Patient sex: F
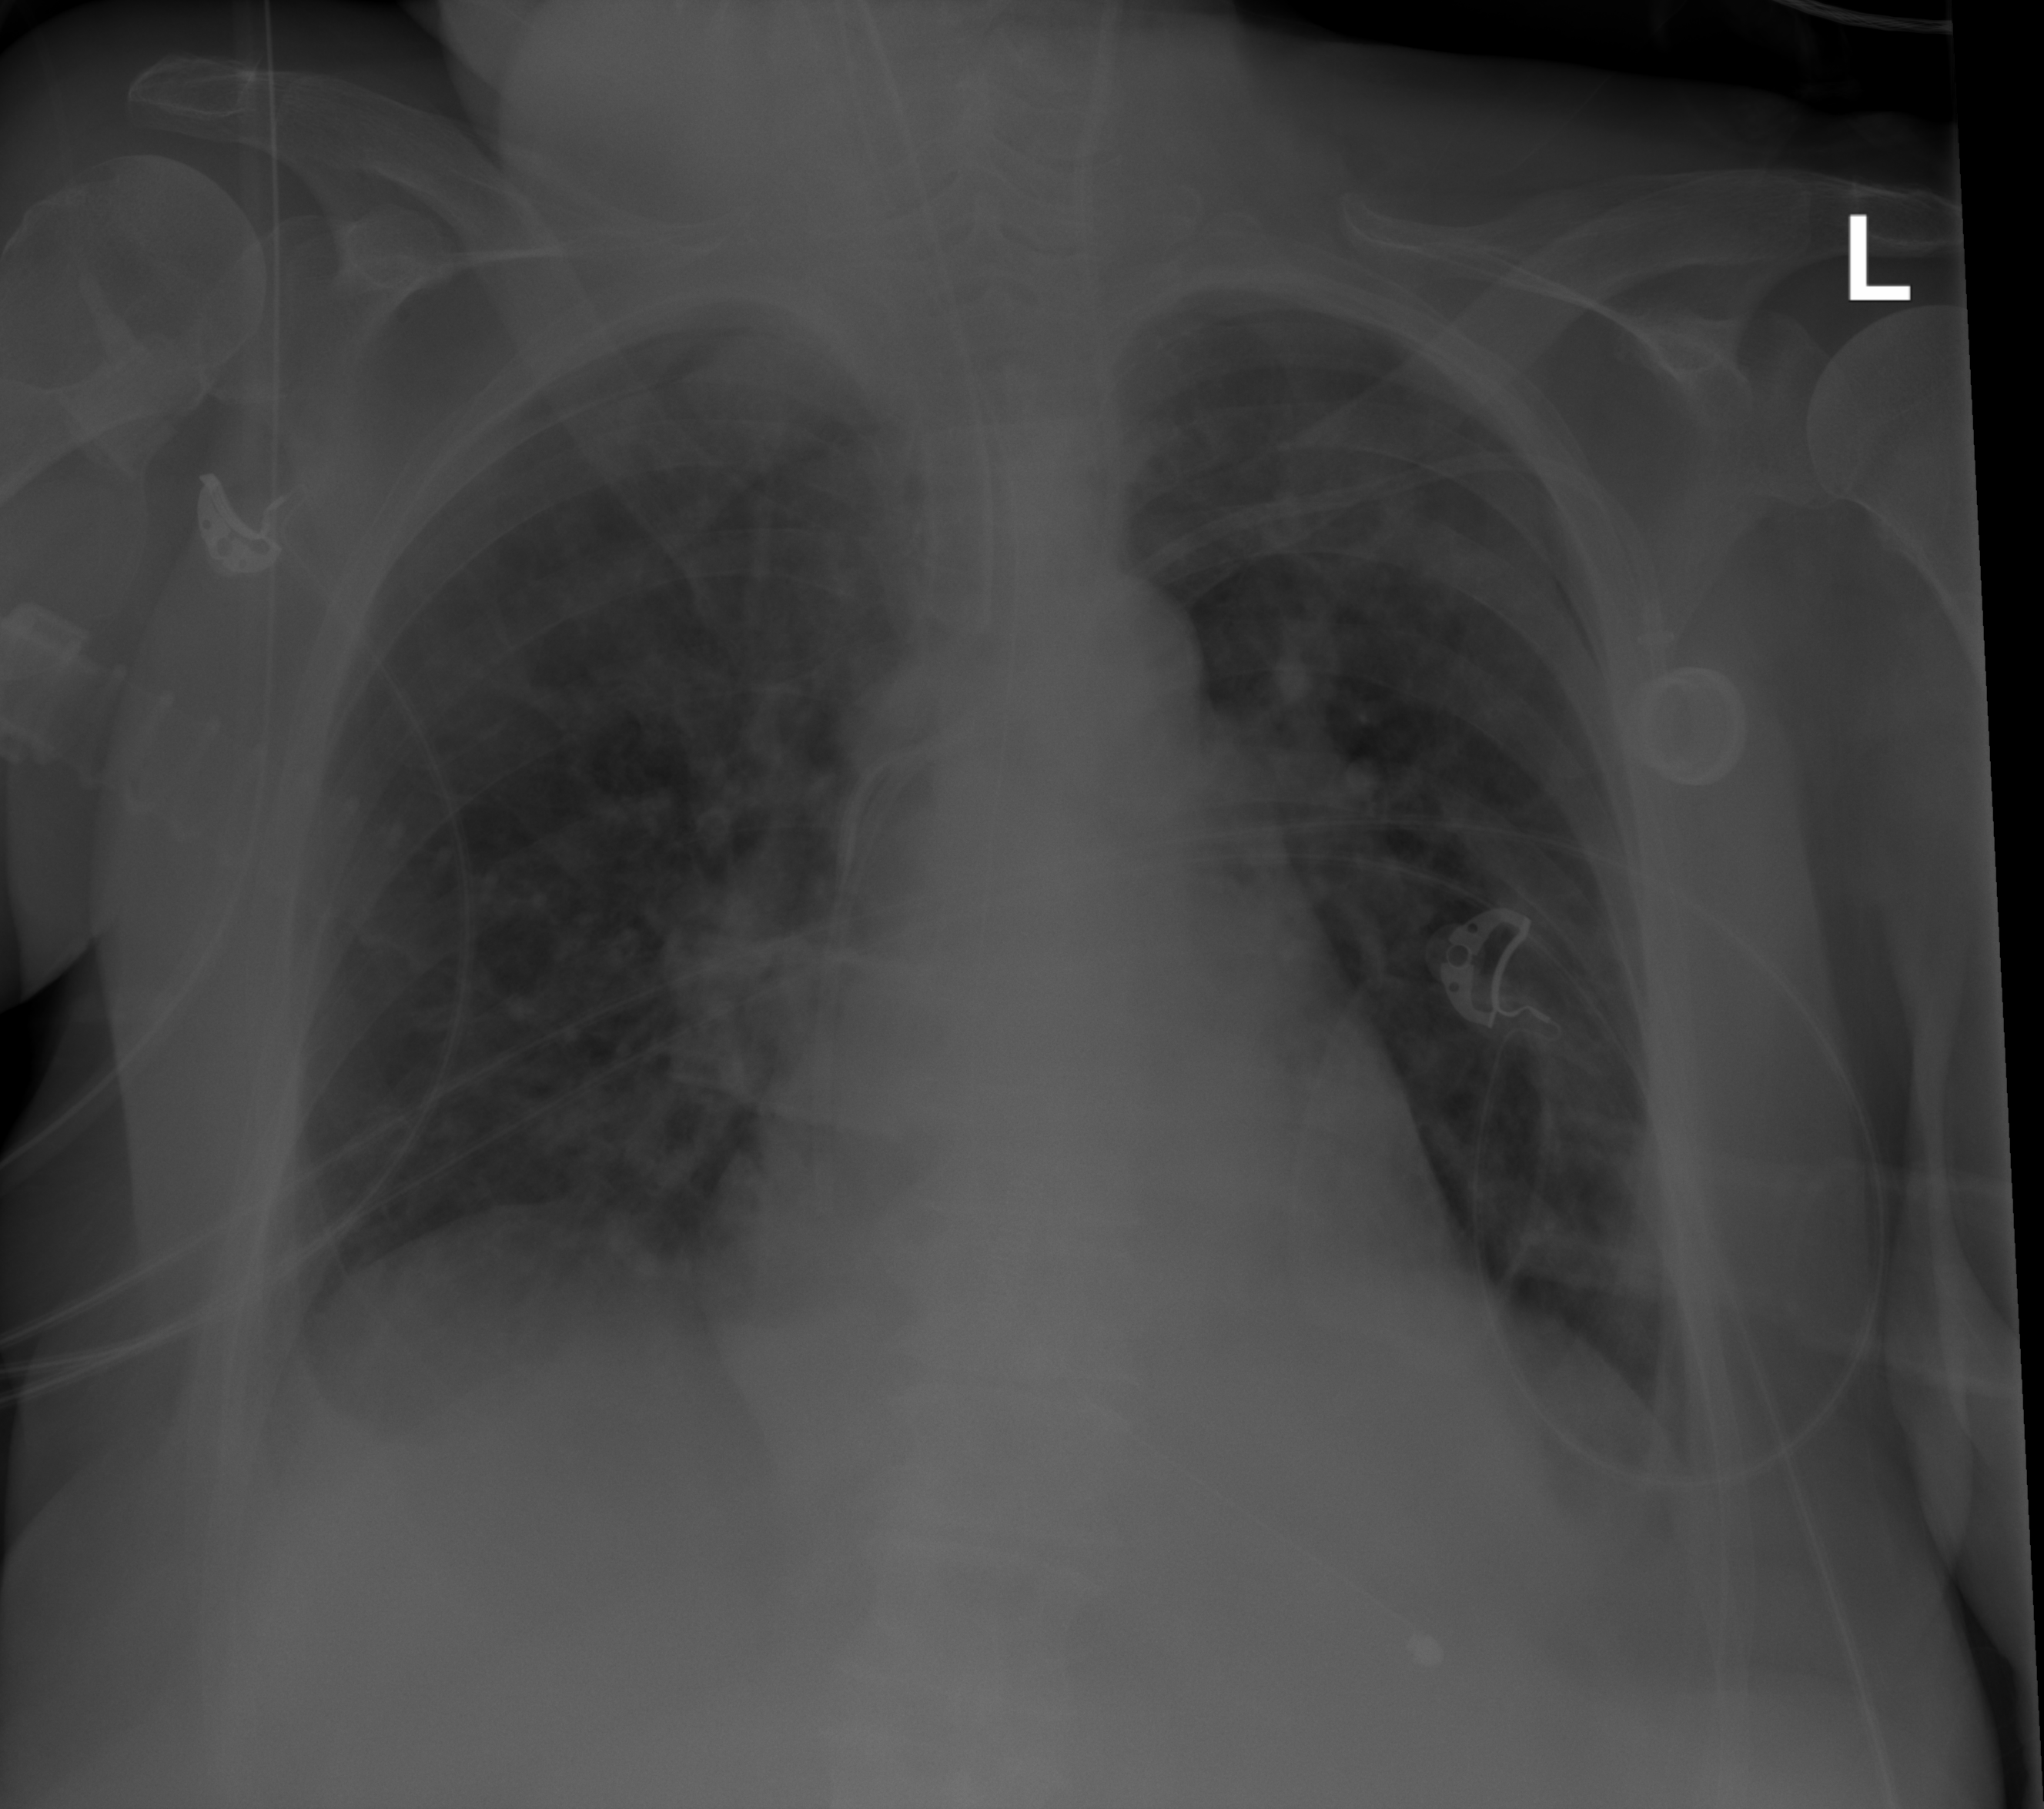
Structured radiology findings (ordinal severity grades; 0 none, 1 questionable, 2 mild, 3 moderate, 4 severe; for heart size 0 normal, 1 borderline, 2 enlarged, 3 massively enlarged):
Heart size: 0
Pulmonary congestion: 2
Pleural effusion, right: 2
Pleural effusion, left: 0
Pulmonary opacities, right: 0
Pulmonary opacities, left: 0
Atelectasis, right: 2
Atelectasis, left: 0